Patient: sex M, age 78
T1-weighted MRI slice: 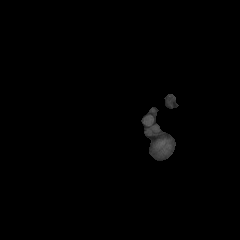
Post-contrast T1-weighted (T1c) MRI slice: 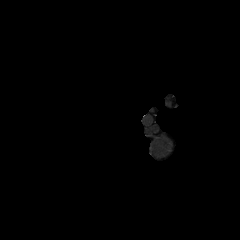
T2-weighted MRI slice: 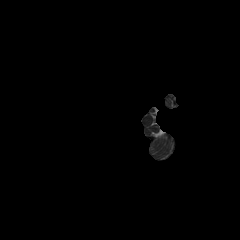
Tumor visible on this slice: no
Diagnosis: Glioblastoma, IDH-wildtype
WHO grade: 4